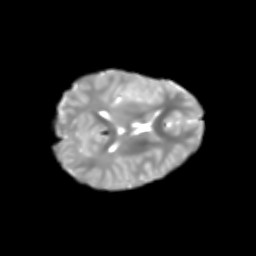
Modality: T2w
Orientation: axial
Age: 6
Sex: female
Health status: healthy